Question: I have to numerically evaluate, in Matlab, the integral of the product of two functions A(x,y) and B(x,y). These two functions are in 2-dimensional array form. The integral should read as following

I understand that the function such as "trapz" are for numerical integration of arrays of data, but I do not understand ho to adapt to my case.
thank you
Giuseppe
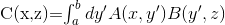
Answer: To guide you I will build some (square) matrix functions
'''
%// Problem size.
n = 3;
%// Auxiliary constant matrices.
D1 = rand(n, n);
D2 = rand(n, n);
D3 = rand(n, n);
D4 = rand(n, n);
%// Matrix functions and product.
A = @(x,y) x^2*D1.^2 + y*D2;
B = @(y,z) (log(y)+z)*D3.^3 - z*sin(D4);
P = @(x,y,z) A(x,y)*B(y,z);
'''
In this way 'P' is a function of three variables, now we will integrate it in y, when x and z are both 0.
'''
a = 0;
b = 1;
integral(@(y) P(0,y,0), a, b, 'ArrayValued', true)
'''
To generalize the solution to arbitrary domains we can build a new function in (x,z)
'''
Int = @(x,z) integral(@(y) P(x,y,z), a, b, 'ArrayValued', true);
'''
and define a mesh
'''
x = linspace(-1, 1, 11);
z = linspace(-2, 2, 21);
[X, Z] = meshgrid(x, z);
'''
Now we can evaluate the integral on the whole mesh.
'''
C = arrayfun(Int, X(:), Z(:), 'UniformOutput', false);
'''
In this way 'C' will contain all the integrals, stored in a 1D array of cells.
As a check we can get the result at (x,z) = (0,0) by calling
'''
C{sub2ind([11 21], 6, 11)}
'''